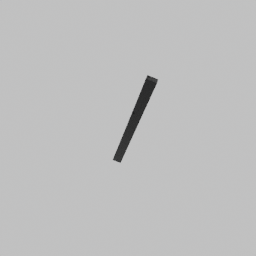
Label: lighting